Brain MRI, modality: hrT2
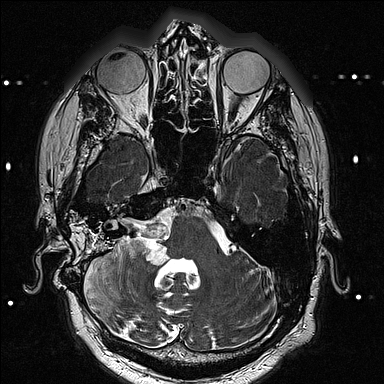